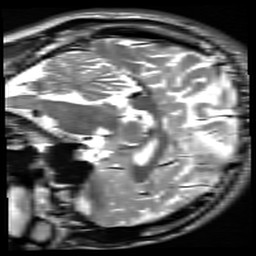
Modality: inplaneT2
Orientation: sagittal
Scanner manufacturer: siemens
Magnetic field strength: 3 T
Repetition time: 7.02 s
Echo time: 0.069 s